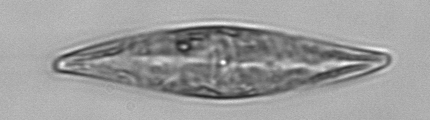
Label: Pleurosigma